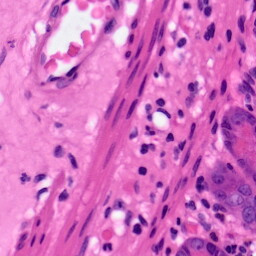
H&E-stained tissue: Pancreatic